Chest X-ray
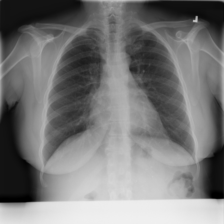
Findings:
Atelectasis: negative
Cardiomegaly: negative
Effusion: negative
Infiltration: negative
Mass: negative
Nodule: negative
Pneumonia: negative
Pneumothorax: negative
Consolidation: negative
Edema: negative
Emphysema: negative
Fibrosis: negative
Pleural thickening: negative
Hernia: negative